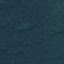
Land use / land cover: Forest